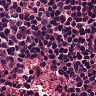
Metastatic tissue present: no